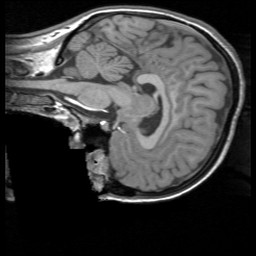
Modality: T1w
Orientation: sagittal